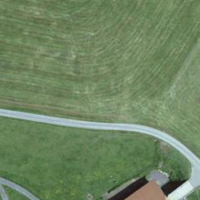
EUNIS habitat code: 24
Species observed at this site:
Tussilago farfara